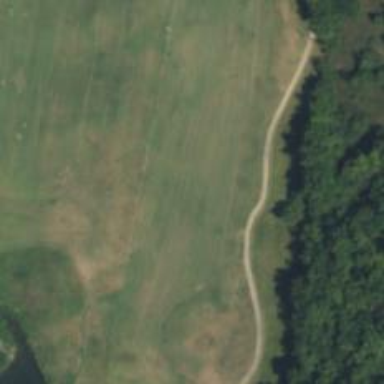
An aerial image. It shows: View of golf hole.